Field crop: tomato
Growth stage: 2
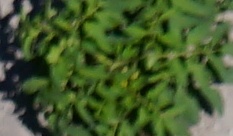
Species: tomato